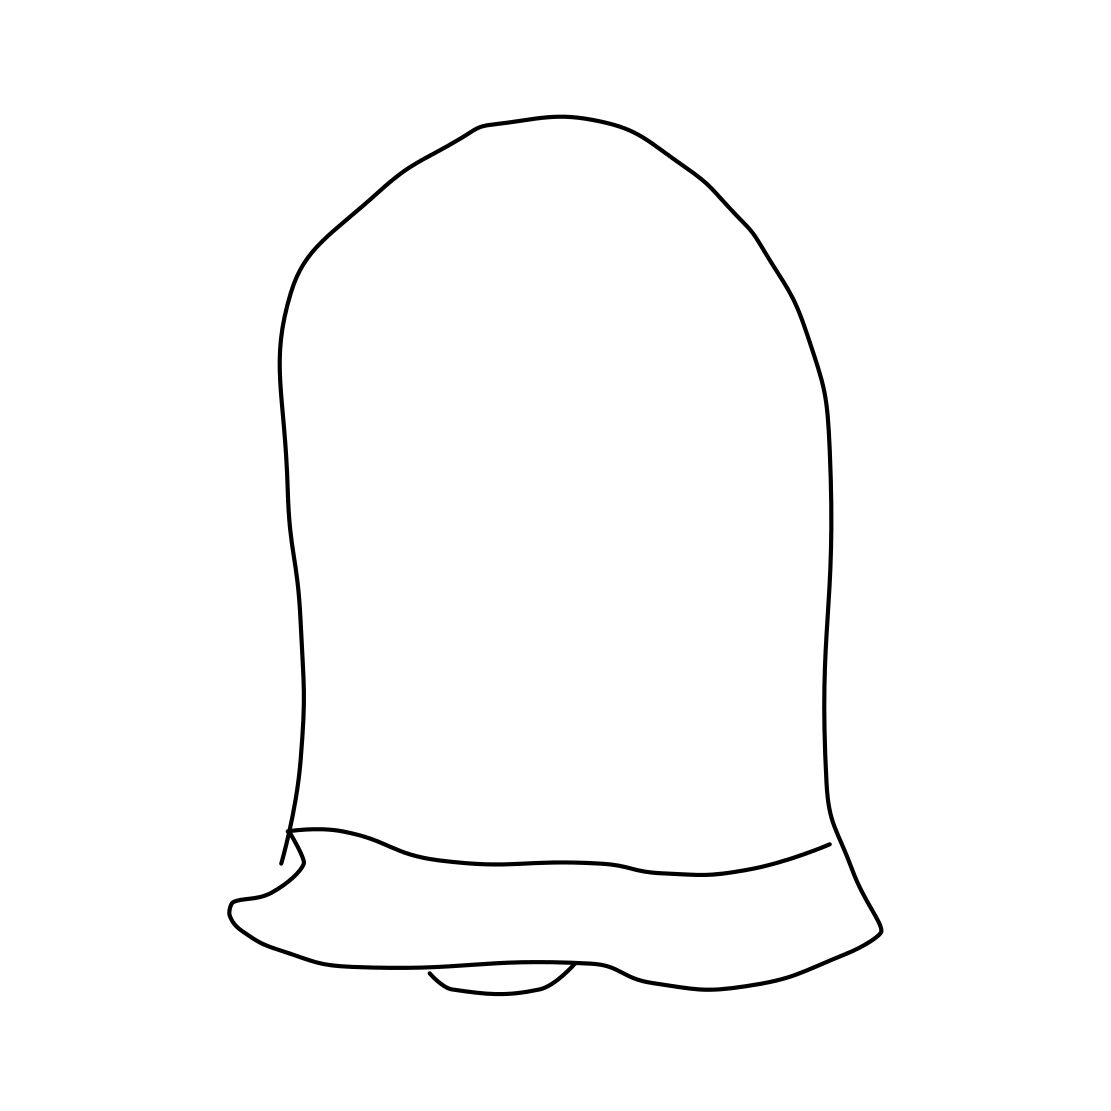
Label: bell